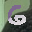
Label: 6